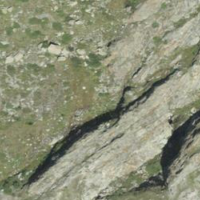
EUNIS habitat code: 23
Species observed at this site:
Sempervivum montanum